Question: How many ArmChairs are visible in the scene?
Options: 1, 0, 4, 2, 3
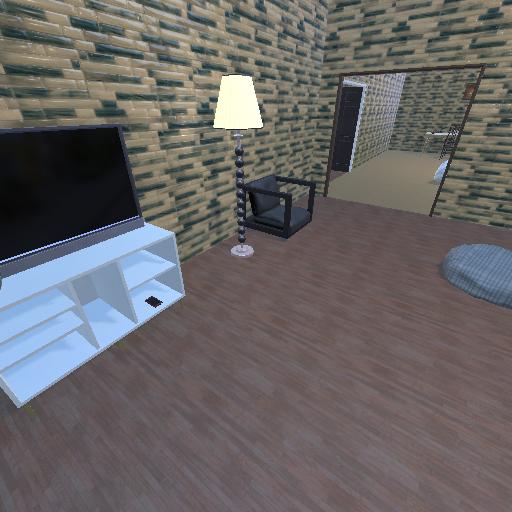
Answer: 1